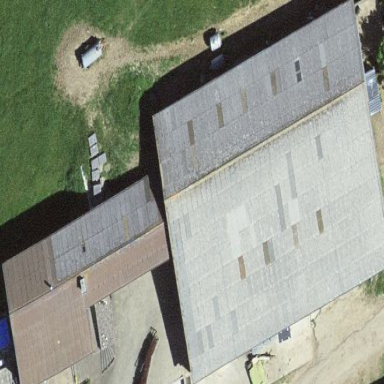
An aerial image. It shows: Farm building.